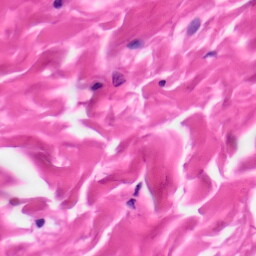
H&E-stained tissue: Skin